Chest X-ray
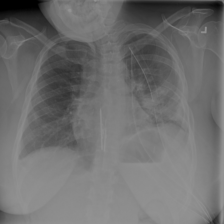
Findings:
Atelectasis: negative
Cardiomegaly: negative
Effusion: negative
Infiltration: negative
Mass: negative
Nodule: negative
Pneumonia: negative
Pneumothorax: negative
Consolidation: negative
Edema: negative
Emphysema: negative
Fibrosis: negative
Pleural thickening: negative
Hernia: negative